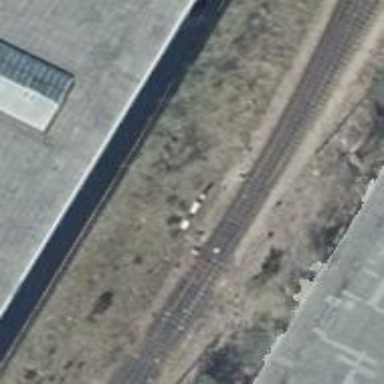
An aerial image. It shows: Railway switch.